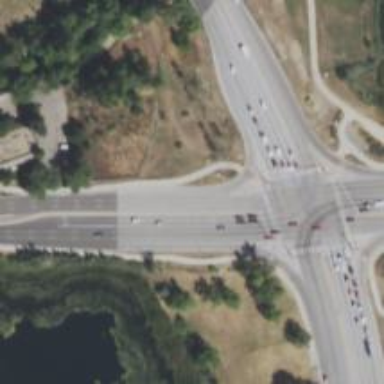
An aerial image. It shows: Trunk link highway.